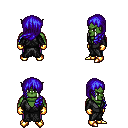
a pixel art fantasy rpg character, male body template, orc, green skin, gray robe, magenta pants, blue left-swept hairstyle, gold gloves, gold boots, four views (front, back, left, right), 2x2 character sprite sheet, small pixel art, hard edges, no anti-aliasing